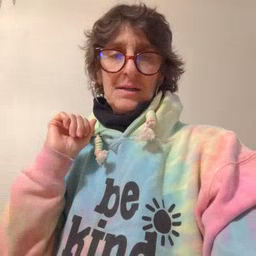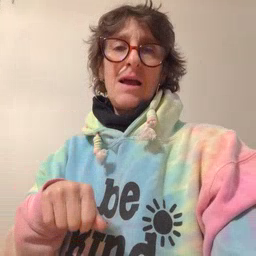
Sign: can